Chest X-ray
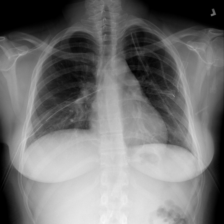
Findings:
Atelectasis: negative
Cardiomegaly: negative
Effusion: negative
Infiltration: negative
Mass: negative
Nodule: negative
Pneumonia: negative
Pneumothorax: negative
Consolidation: negative
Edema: negative
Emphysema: negative
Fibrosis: negative
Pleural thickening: negative
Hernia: negative